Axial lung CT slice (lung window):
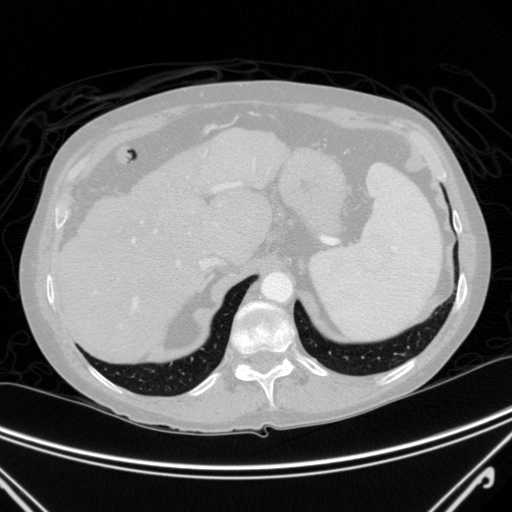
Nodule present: no